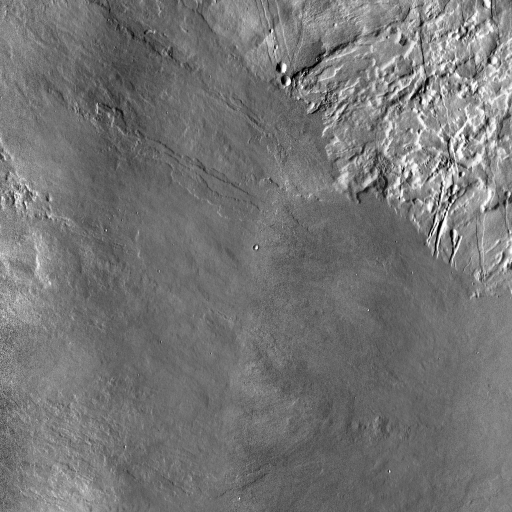
Crater classes present: Background, Other